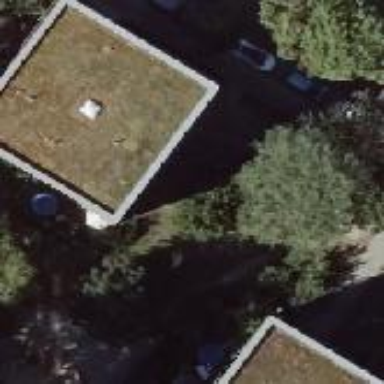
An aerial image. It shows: Flat-roofed apartment building.